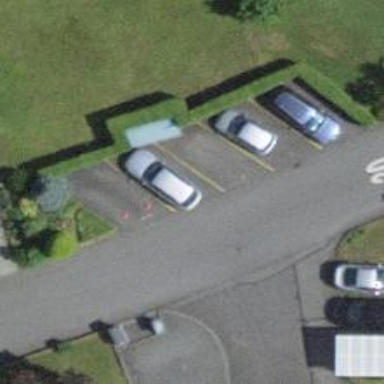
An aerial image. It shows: Diagonal street-side parking available as amenity.